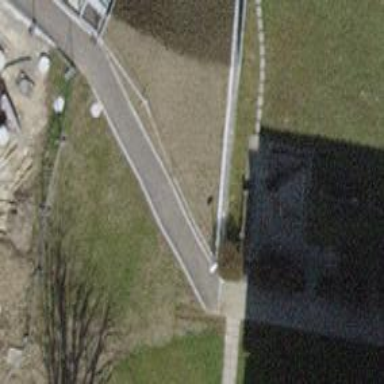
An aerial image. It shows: Brown bench.